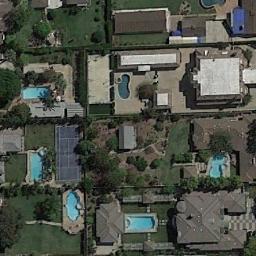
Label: tennis_court